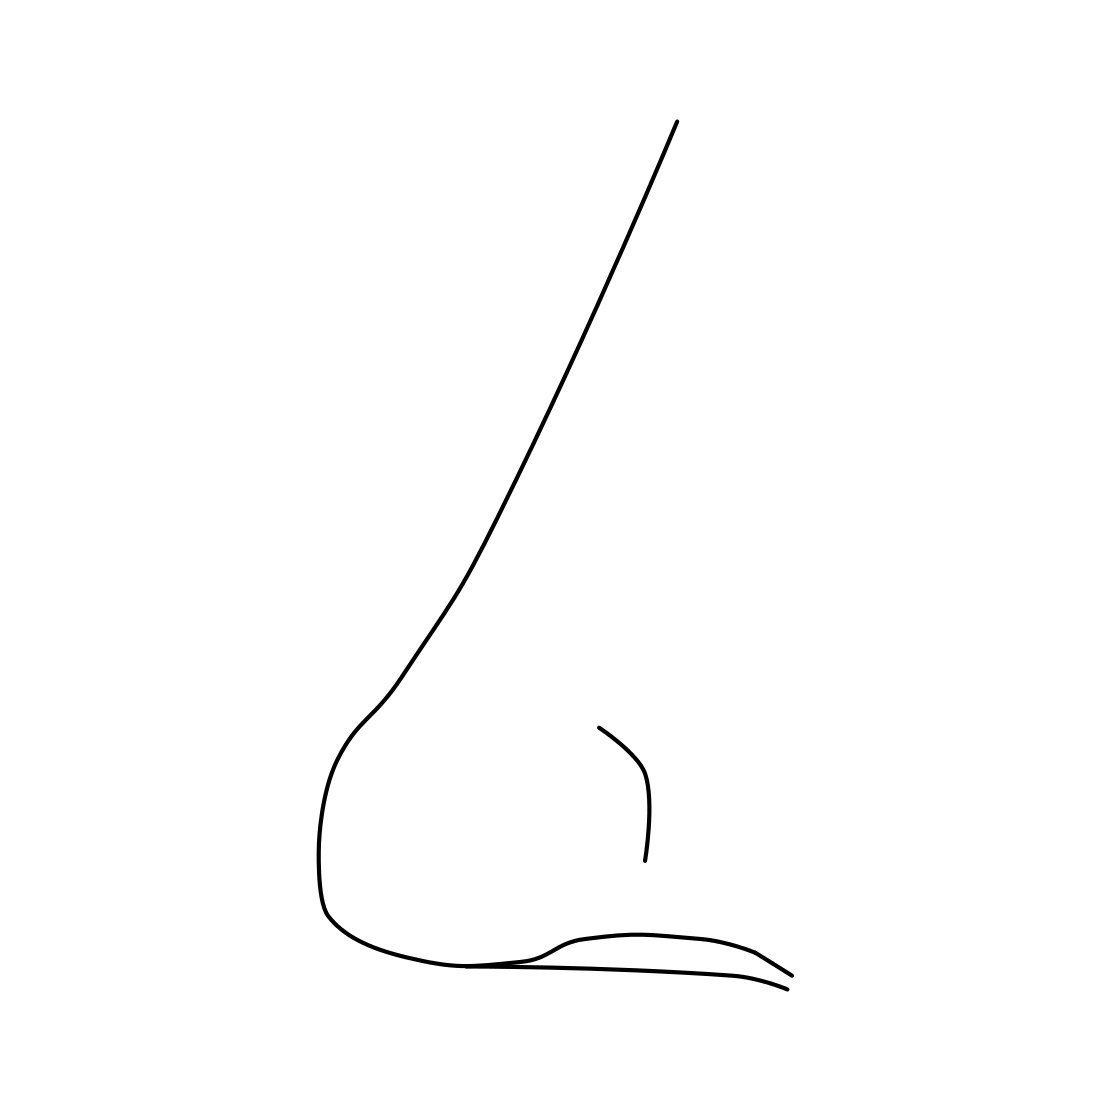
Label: nose